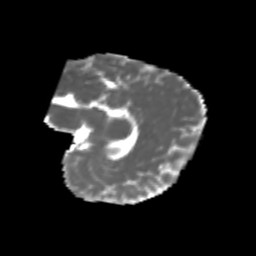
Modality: MD
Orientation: sagittal
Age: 7
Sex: female
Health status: healthy